Field crop: maize
Growth stage: 2
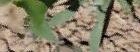
Species: maize